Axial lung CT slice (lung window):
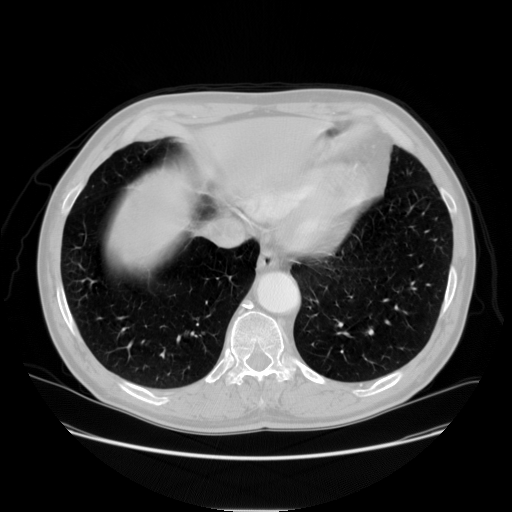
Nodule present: no